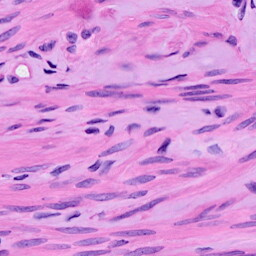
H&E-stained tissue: Ovarian